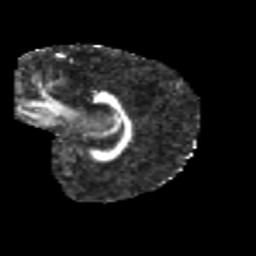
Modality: FA
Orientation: sagittal
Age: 10
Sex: female
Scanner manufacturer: siemens
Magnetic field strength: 3 T
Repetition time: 3.8 s
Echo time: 0.07 s